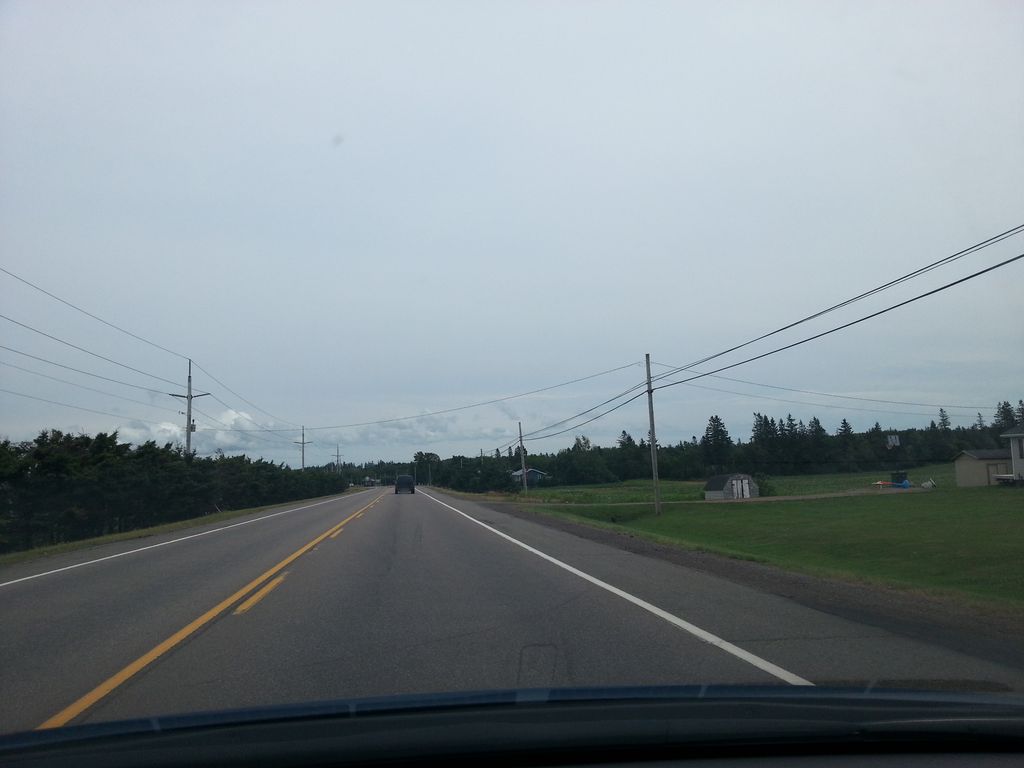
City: charlottetown